Aerial crown-view tile of a tropical tree (Barro Colorado Island, Panama), acquired 20241112:
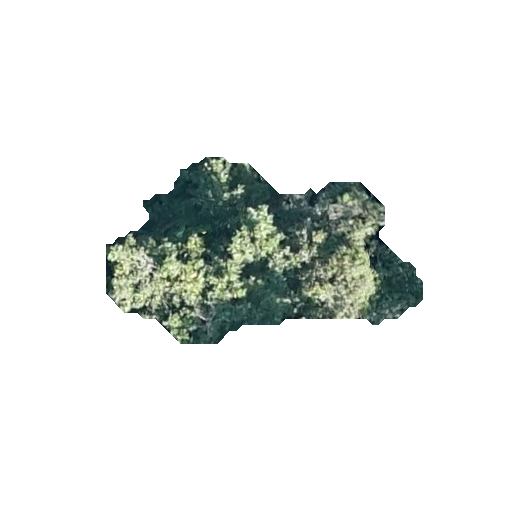
Species: Prioria copaifera
GBIF accepted scientific name: Prioria copaifera
Crown area: 60.736 m²